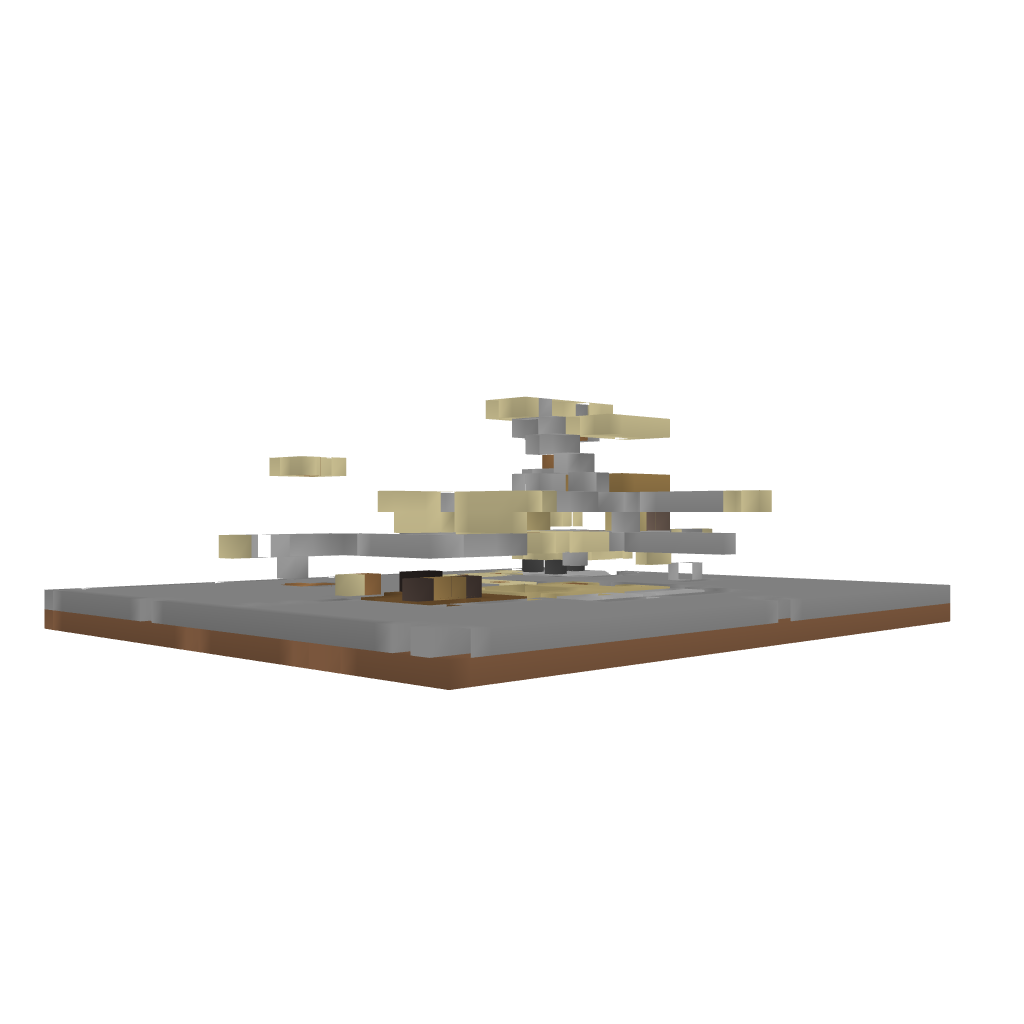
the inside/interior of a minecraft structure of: Sabulo Tectum